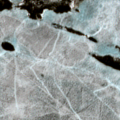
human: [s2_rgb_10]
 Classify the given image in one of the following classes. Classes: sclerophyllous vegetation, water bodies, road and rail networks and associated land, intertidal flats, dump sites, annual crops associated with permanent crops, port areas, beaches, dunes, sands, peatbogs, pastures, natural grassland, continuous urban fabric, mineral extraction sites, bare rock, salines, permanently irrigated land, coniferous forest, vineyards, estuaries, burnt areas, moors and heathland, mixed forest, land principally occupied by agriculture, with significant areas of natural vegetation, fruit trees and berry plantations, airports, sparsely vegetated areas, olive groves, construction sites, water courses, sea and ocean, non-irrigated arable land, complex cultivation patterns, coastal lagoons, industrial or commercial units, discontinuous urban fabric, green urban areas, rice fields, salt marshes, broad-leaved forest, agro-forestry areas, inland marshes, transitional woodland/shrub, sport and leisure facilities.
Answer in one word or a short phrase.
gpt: coniferous forest, water bodies